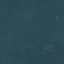
Land use / land cover: Forest